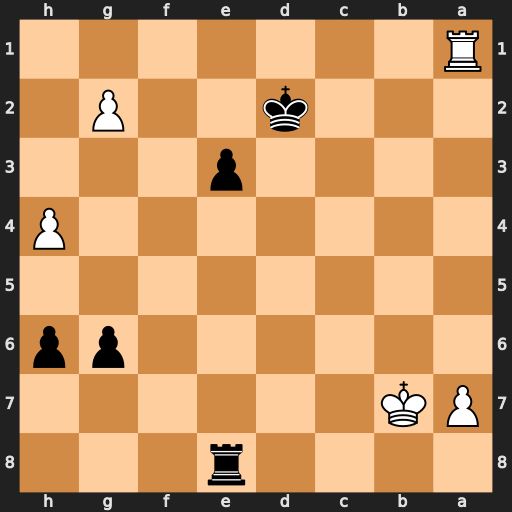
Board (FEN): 4r3/PK6/6pp/8/7P/4p3/3k2P1/R7
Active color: b
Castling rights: -
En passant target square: -
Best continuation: e2 a8=R Rxa8 Rxa8 e1=Q